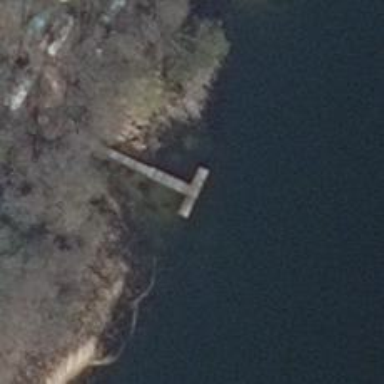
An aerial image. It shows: Man-made pier.